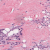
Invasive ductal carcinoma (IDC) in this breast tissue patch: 1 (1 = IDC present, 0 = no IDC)